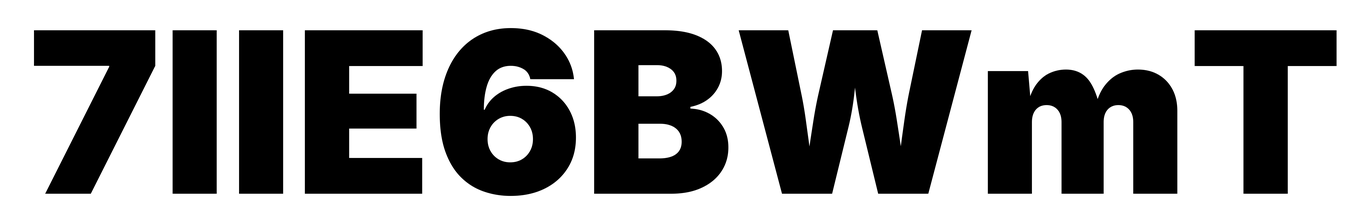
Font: Inter_Black